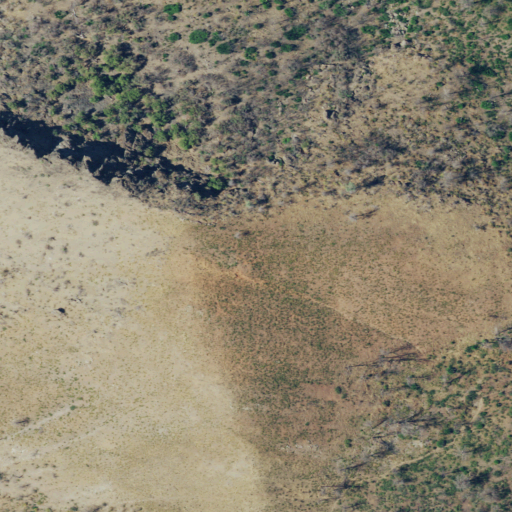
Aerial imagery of mountain in California named Triplet Butte containing grassland, shrub, and open development